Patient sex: M
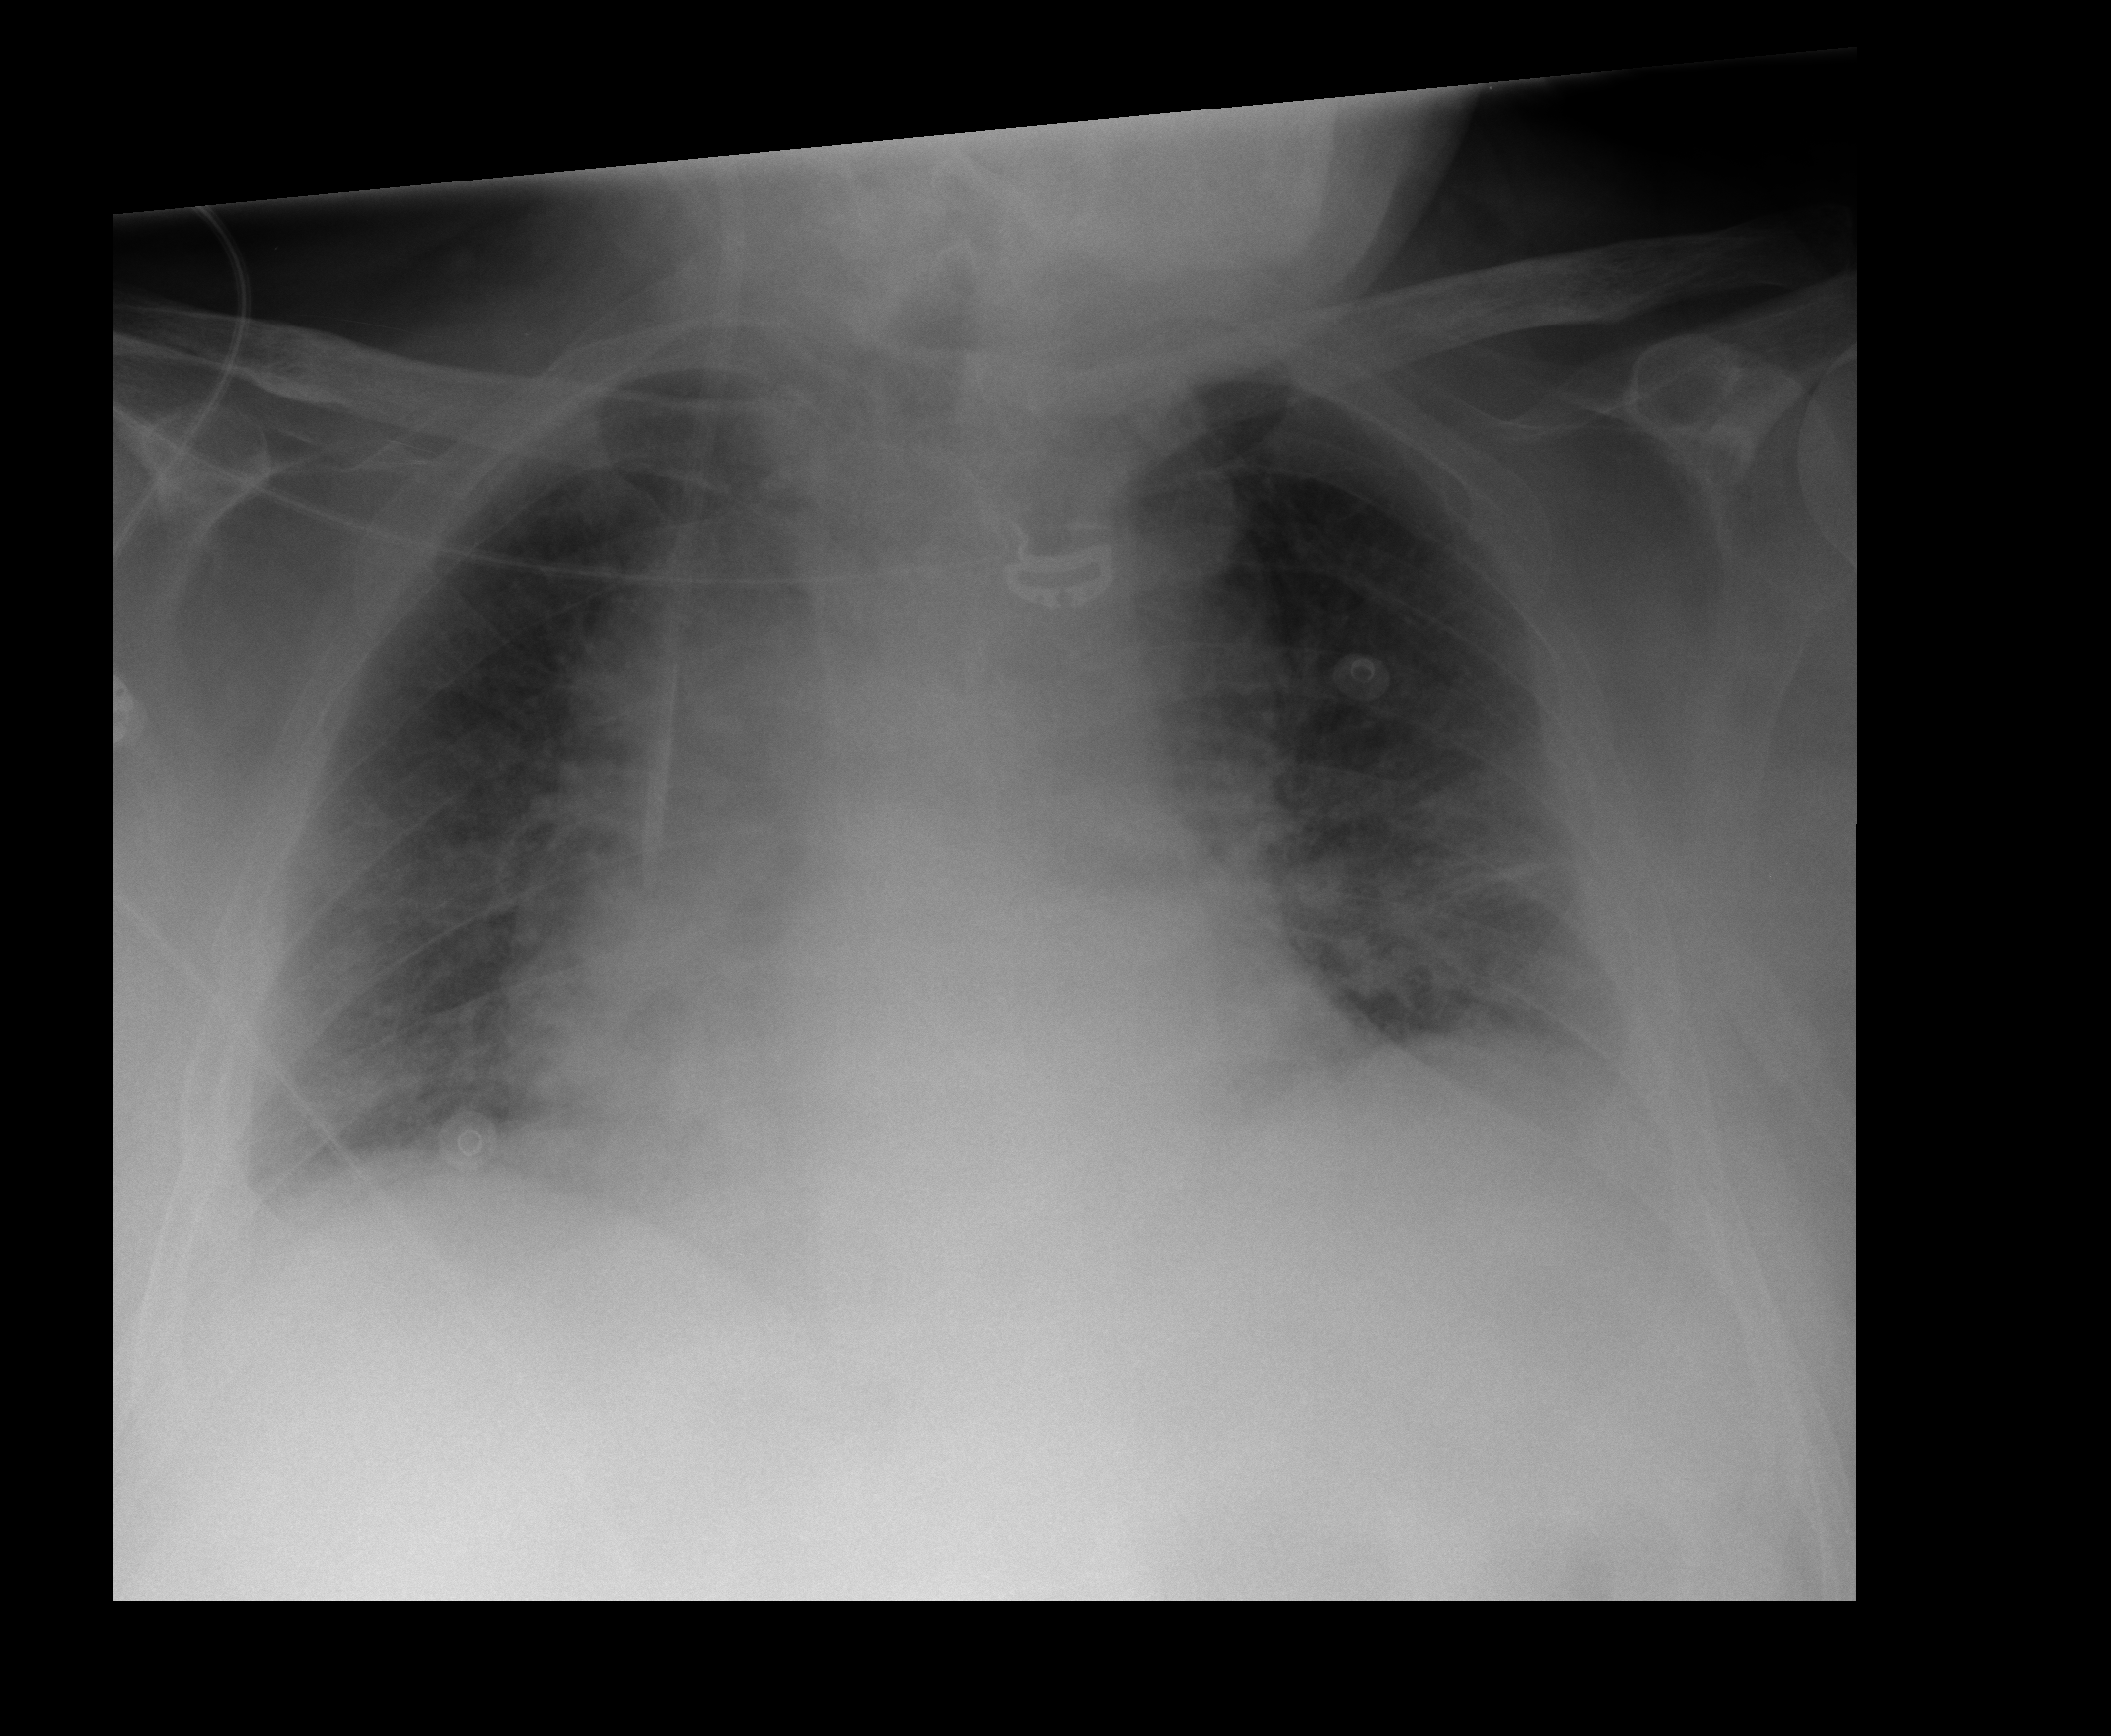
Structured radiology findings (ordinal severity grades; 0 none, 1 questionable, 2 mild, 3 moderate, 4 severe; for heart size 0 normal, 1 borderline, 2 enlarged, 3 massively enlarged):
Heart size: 2
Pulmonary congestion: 3
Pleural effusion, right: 2
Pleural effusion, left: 2
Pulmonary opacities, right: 0
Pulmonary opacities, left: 2
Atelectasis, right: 2
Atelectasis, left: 2